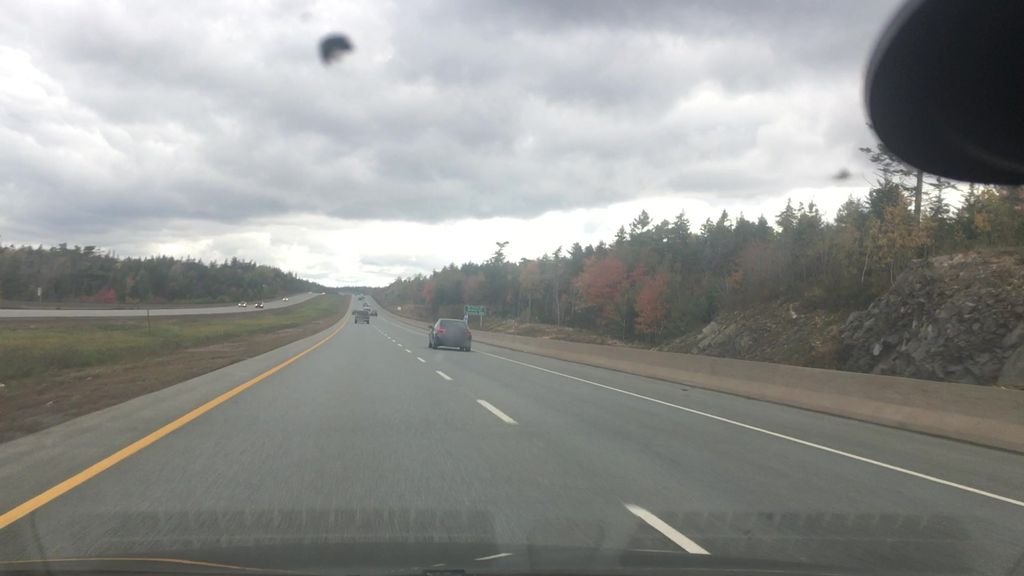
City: halifax